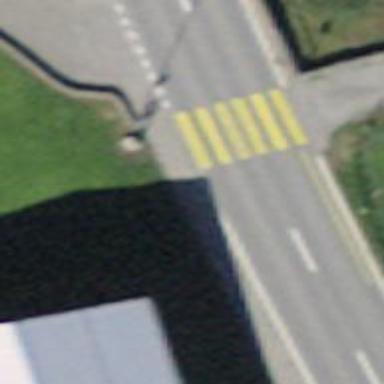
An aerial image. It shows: Marked zebra crossing on the road.